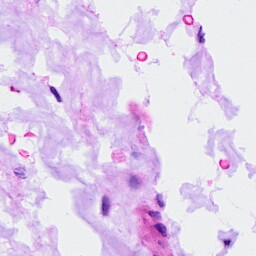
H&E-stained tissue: Ovarian